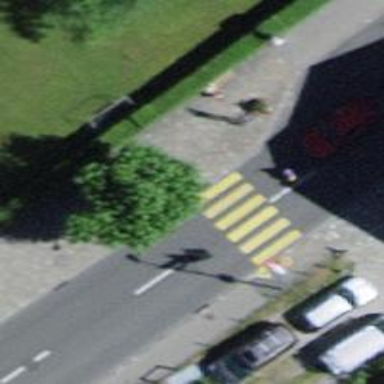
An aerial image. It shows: Zebra crossing on the road.